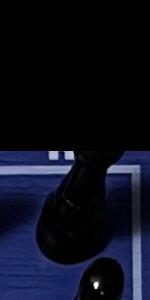
Label: Rook_Black